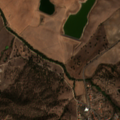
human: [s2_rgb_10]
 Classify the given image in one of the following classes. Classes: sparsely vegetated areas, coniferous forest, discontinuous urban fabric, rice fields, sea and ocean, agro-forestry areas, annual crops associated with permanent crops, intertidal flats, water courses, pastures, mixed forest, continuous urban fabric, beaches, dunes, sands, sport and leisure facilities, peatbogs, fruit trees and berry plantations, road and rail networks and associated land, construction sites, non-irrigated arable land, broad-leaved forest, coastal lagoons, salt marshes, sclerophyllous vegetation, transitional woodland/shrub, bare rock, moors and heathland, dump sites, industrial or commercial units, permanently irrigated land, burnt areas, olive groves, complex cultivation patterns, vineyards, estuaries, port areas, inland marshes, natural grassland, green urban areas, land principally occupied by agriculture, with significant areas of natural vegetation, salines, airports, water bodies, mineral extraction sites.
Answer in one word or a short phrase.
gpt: discontinuous urban fabric, non-irrigated arable land, permanently irrigated land, olive groves, pastures, agro-forestry areas, water bodies